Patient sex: M
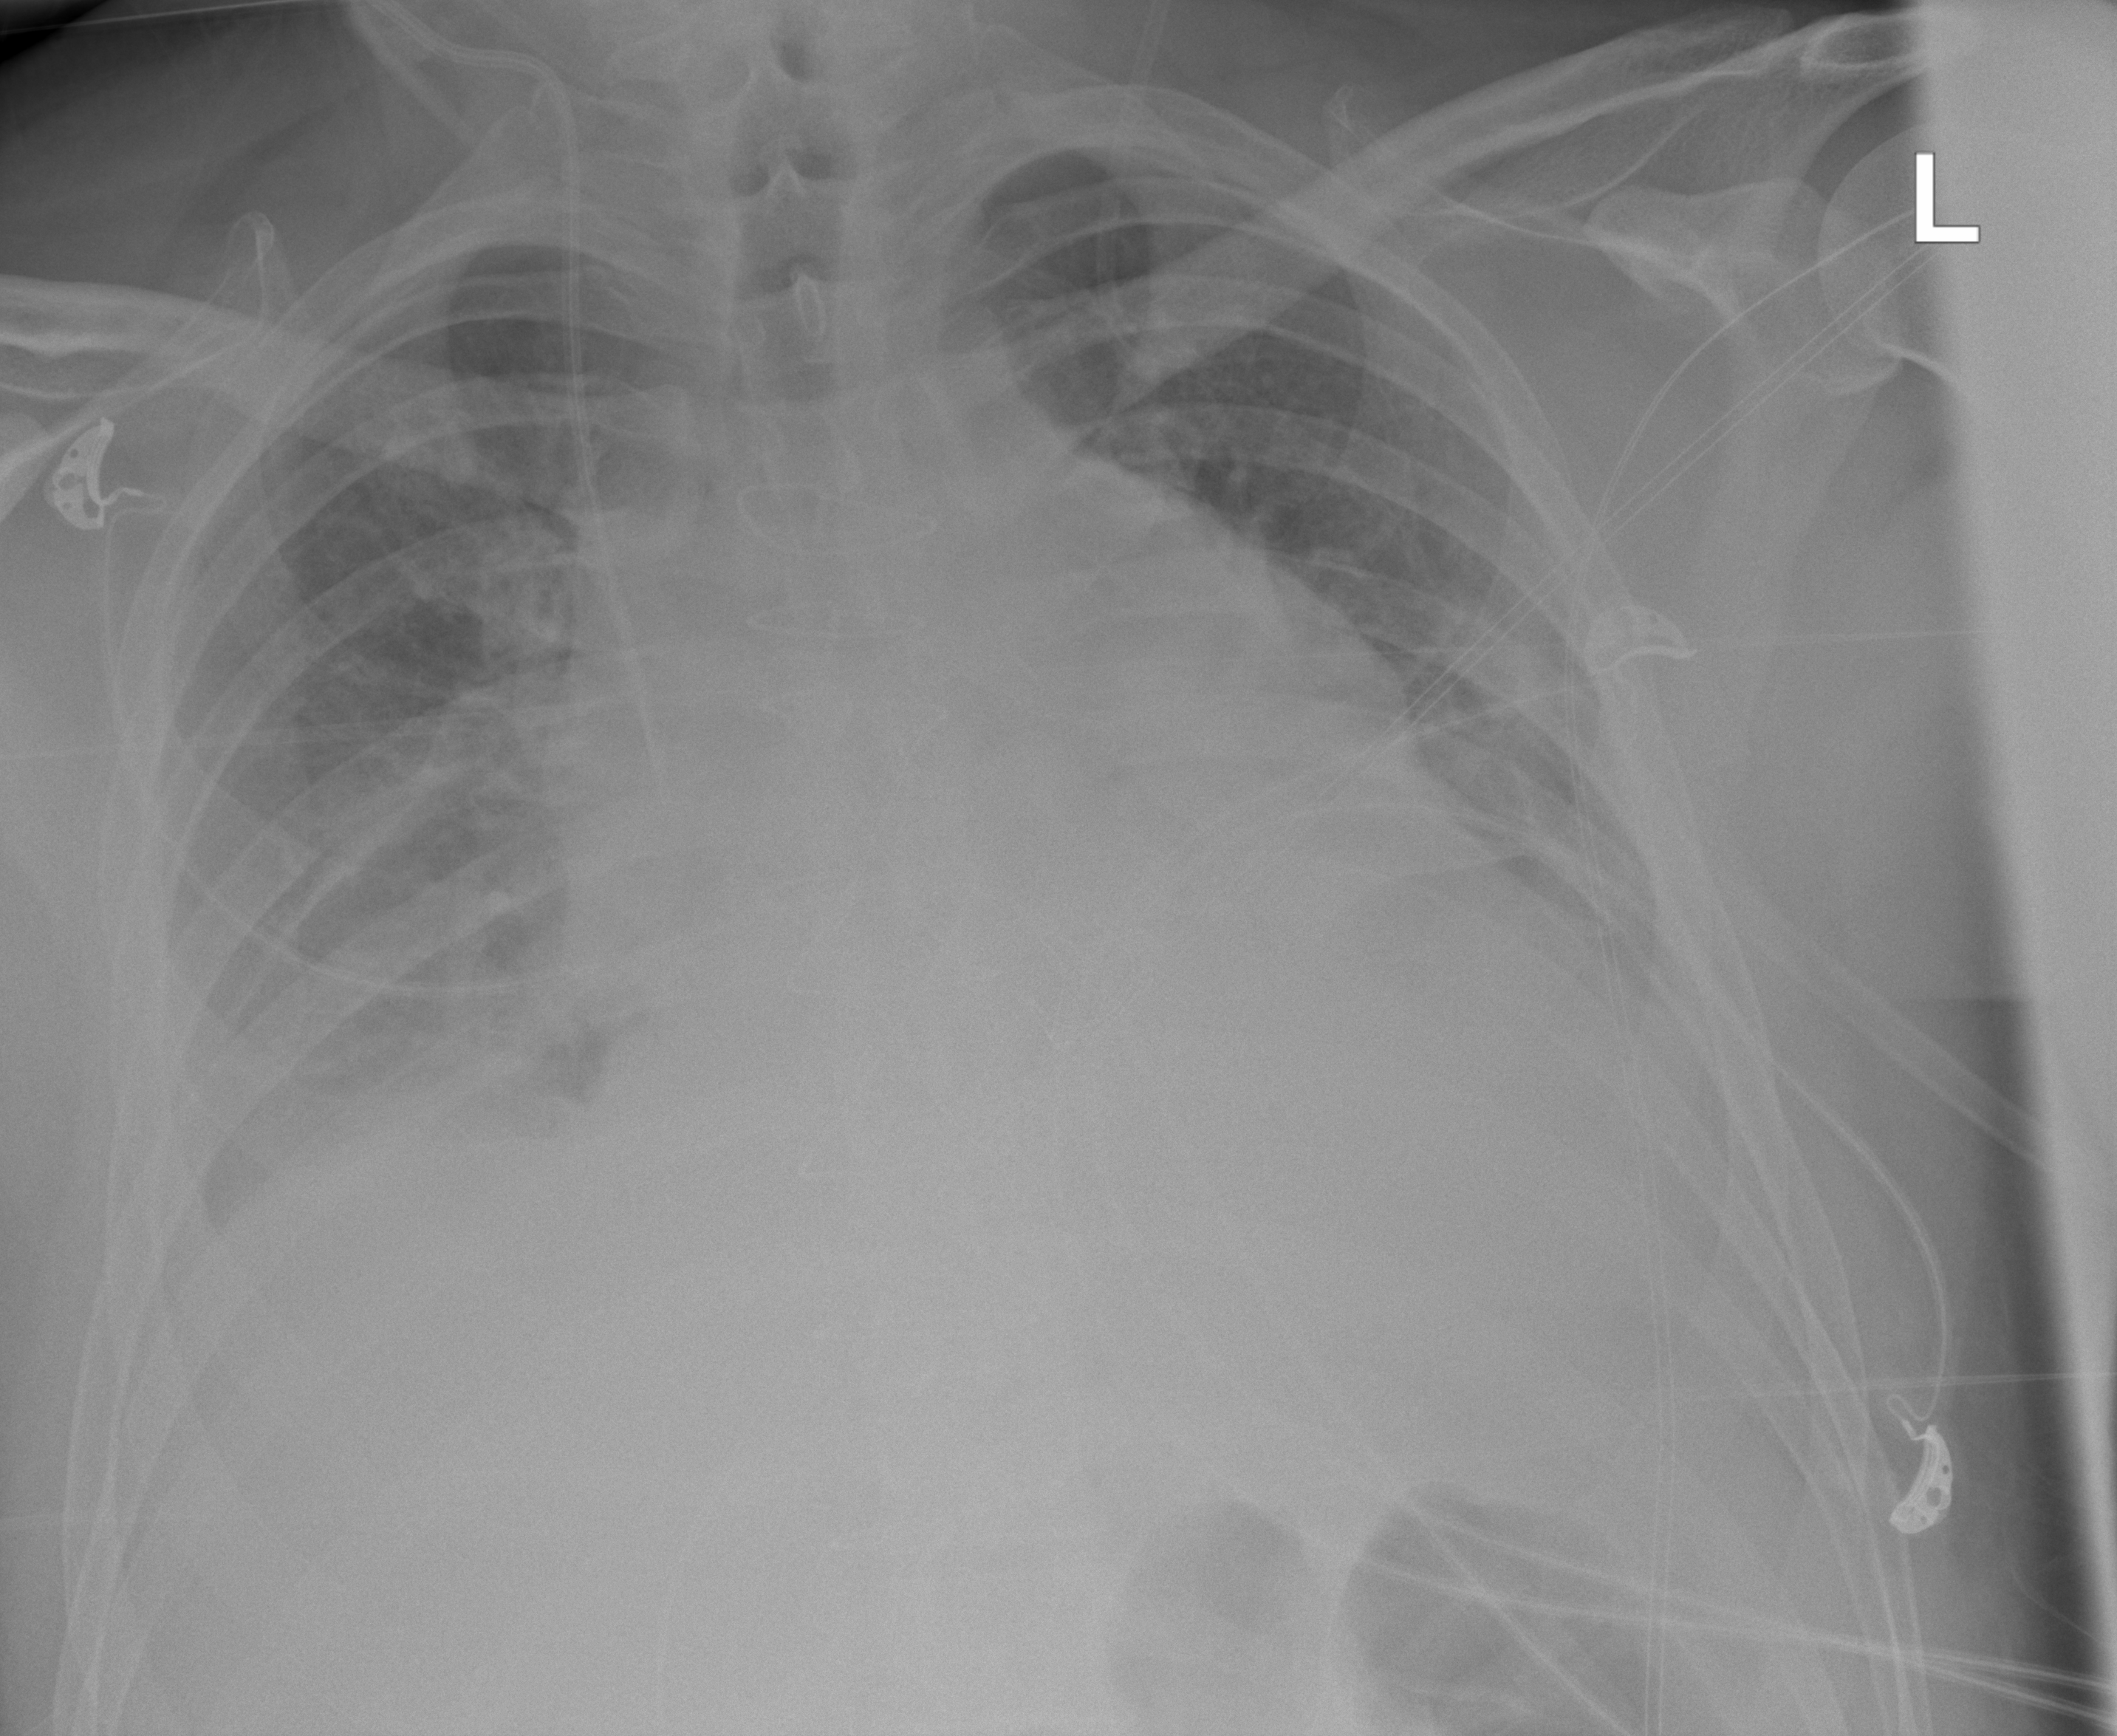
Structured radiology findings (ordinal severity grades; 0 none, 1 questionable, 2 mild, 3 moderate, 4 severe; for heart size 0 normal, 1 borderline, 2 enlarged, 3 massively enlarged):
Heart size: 2
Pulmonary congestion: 2
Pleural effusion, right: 2
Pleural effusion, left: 2
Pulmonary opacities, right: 0
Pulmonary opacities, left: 0
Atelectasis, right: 2
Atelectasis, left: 2